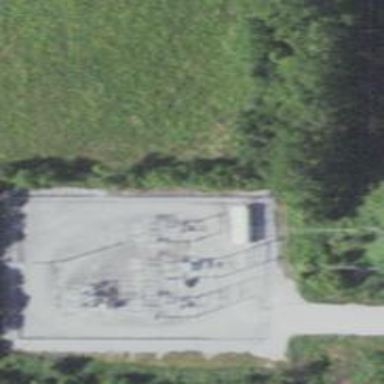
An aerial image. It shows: Distribution level power substation.